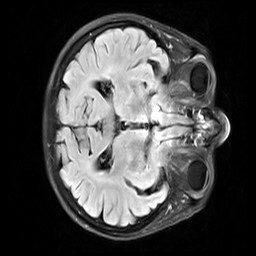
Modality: FLAIR
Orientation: axial
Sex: female
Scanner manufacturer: siemens
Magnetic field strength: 3 T
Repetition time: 10 s
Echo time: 0.09 s